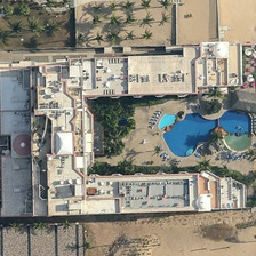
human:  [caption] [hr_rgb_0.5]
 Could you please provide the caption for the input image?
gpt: It is a beautiful scenery resort.

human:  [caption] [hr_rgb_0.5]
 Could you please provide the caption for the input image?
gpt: is a beautiful resort landscape.

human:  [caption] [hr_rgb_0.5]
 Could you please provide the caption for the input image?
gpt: This is a beautiful scenic spot.

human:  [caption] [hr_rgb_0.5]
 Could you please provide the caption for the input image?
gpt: It's a beautiful landscape resorts.

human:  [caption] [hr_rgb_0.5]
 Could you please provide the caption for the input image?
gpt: This is a beautiful one